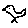
Label: bird